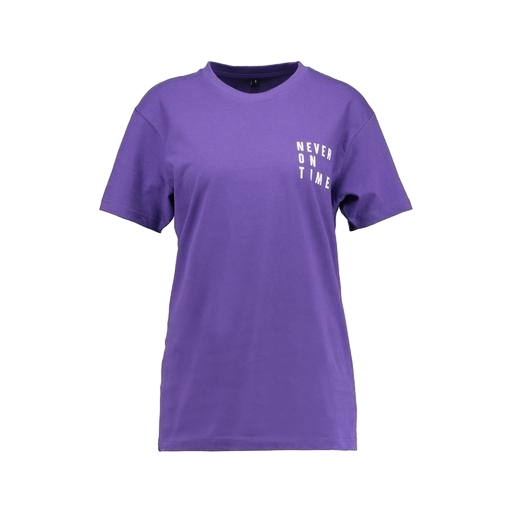
purple graphic tee, purple tee, purple short-sleeve tee, white background